Interaction volume radius: 10 \u00c5
Interaction volume height: 15 \u00c5
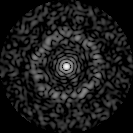
Disorder parameter: 0.8268